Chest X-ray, AP view. Patient: 54 years old, sex M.
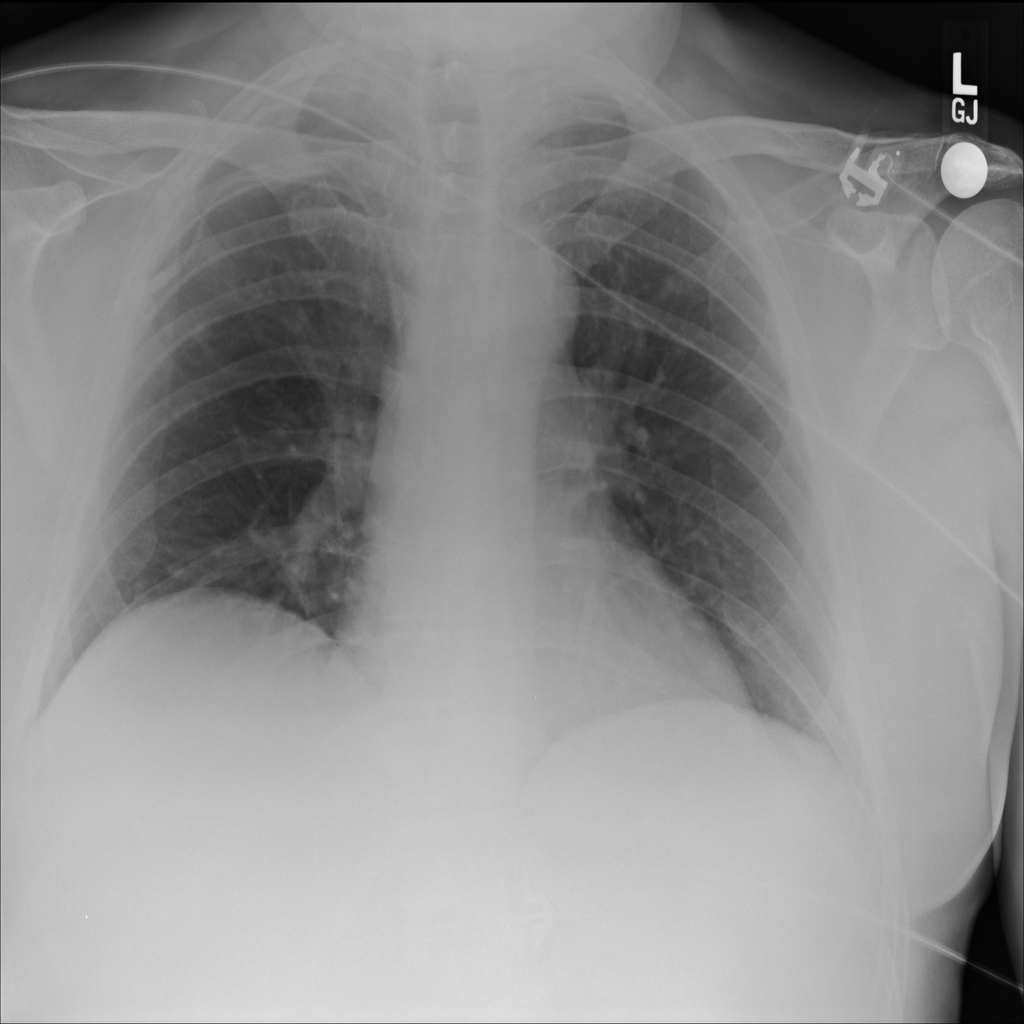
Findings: No Finding